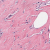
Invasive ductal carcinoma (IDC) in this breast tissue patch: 0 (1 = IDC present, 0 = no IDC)